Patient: sex M, age 72
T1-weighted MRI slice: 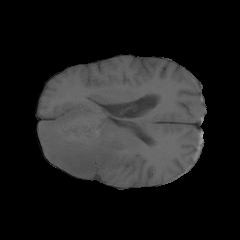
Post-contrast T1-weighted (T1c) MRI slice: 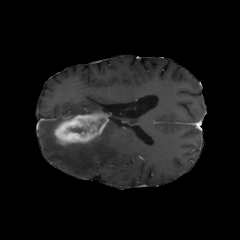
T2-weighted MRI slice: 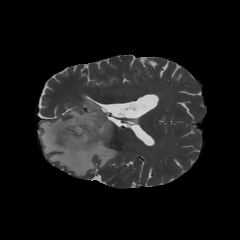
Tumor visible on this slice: yes
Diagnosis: Glioblastoma, IDH-wildtype
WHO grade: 4